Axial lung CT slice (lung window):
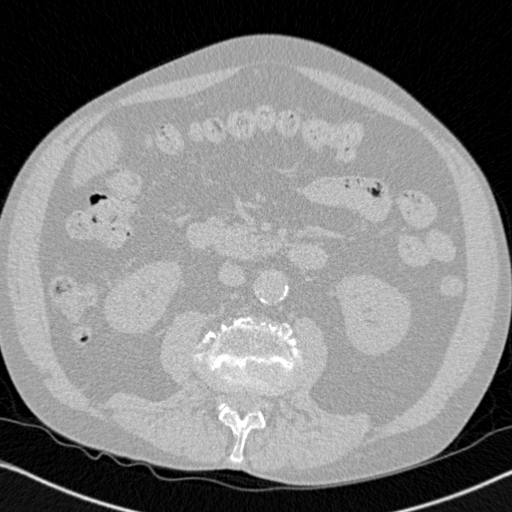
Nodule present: no